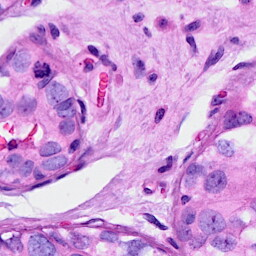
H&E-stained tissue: Breast